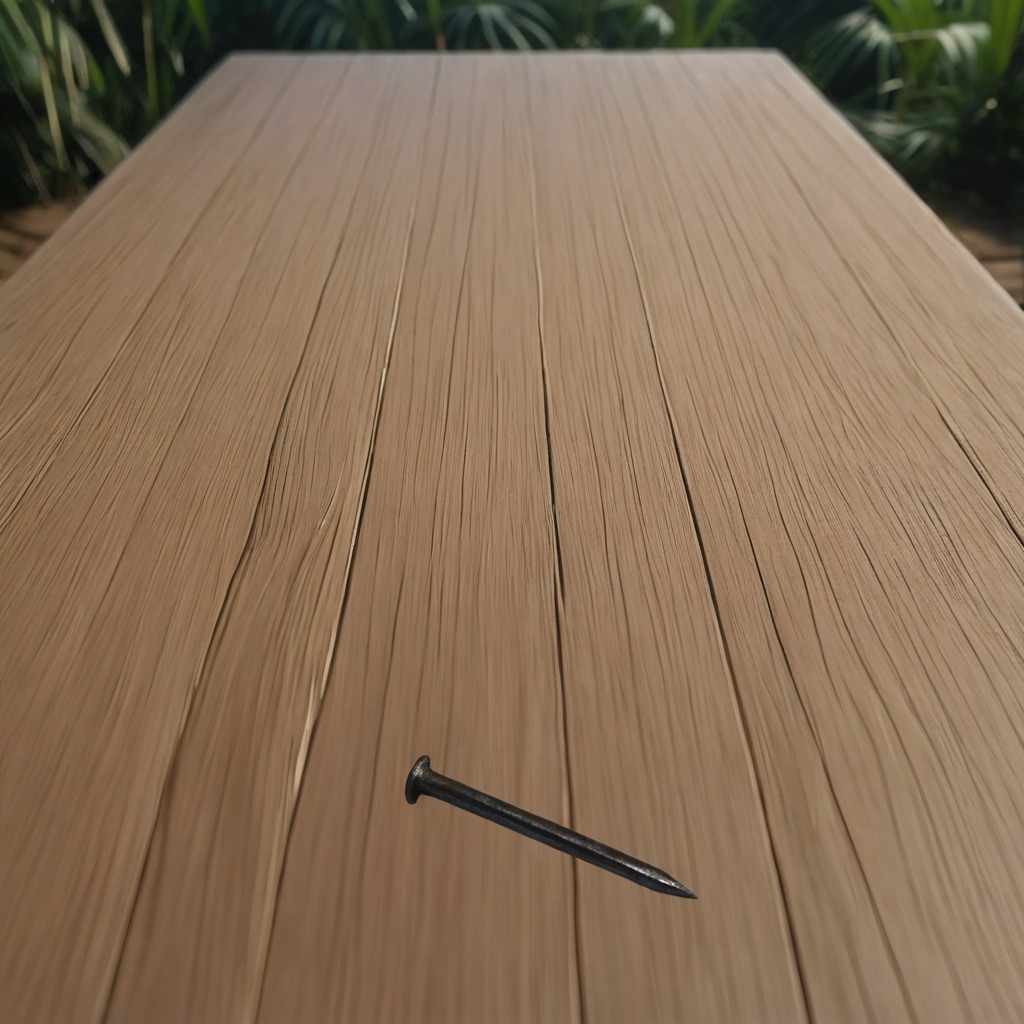
A nail is lying on a wooden table.